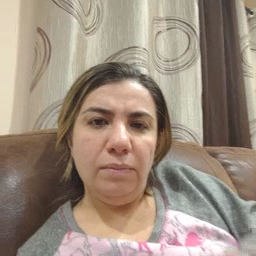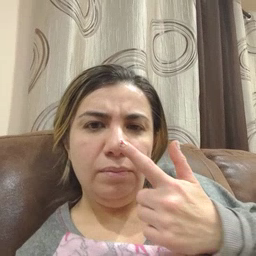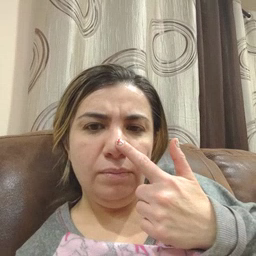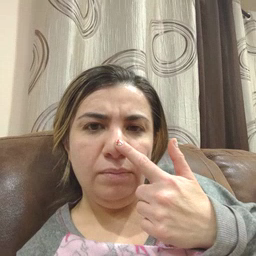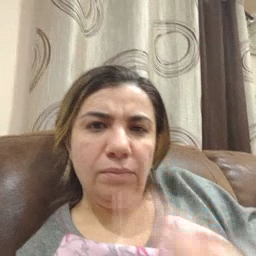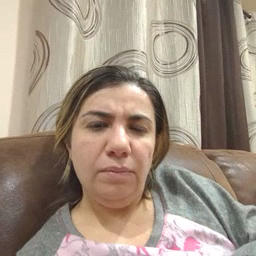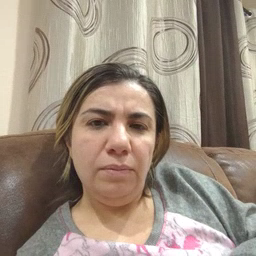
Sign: nose